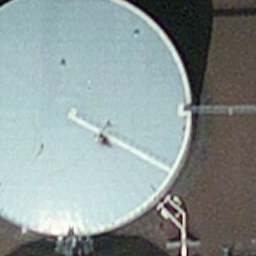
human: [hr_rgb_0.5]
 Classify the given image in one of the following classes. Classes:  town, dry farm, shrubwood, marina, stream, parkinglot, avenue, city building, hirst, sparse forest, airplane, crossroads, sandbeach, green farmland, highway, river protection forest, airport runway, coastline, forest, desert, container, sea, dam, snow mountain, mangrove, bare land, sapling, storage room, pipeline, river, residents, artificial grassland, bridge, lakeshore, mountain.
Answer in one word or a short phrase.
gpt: storage room